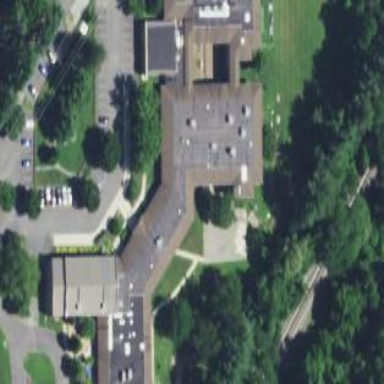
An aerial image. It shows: School building.